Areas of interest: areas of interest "Sport and cultural"
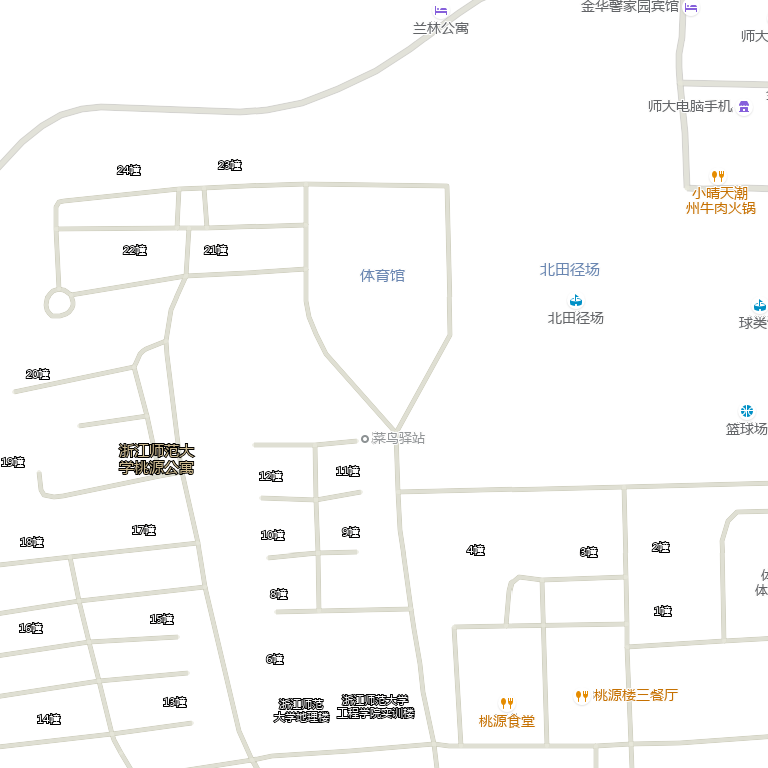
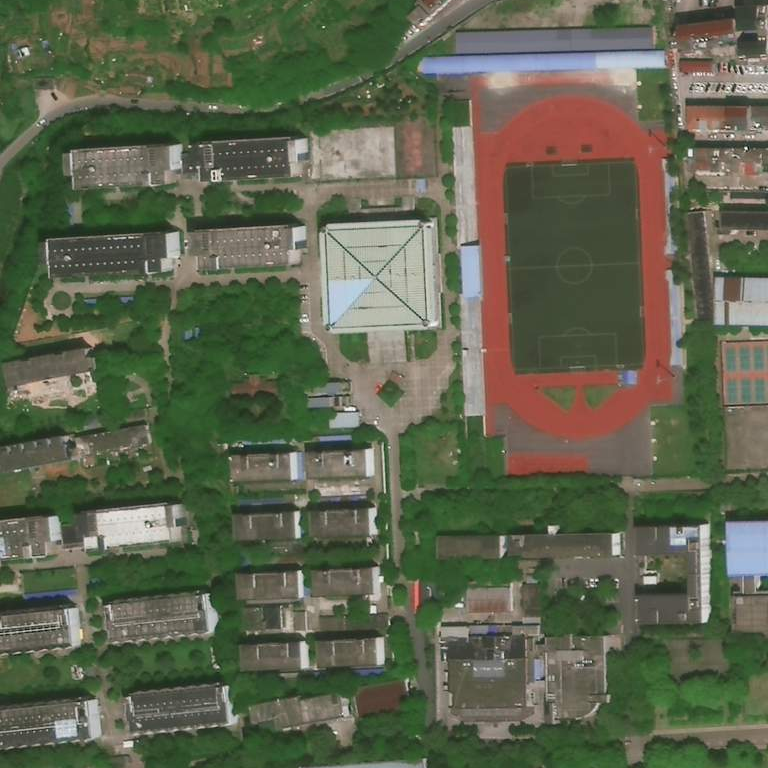